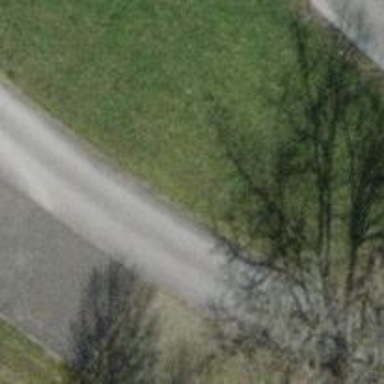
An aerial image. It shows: Asphalt track with grade1 tracktype.